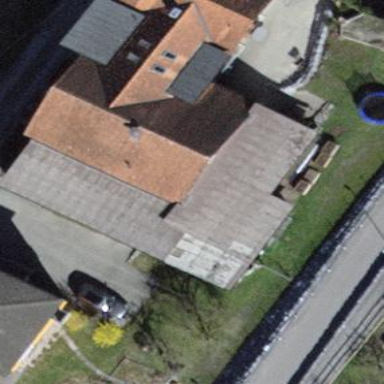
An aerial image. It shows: Building with flat roof.